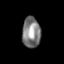
Tissue: skin
Cell type: Epithelial cells
Senescence score: 0.2685
Nuclear area (px): 548
Mean DAPI intensity: 127.799